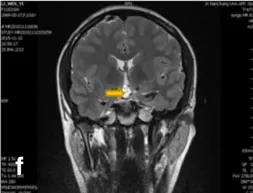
The pre- and post - operative MR images. D, e, f: the four images taken on postoperative day 2 showed the craniopharyngioma lesion was total resected. The green arrow showed calcification in tumor; the Yellow arrows showed auto-adipose tissue.
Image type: radiology (mri)